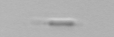
Label: Bacillariophyceae